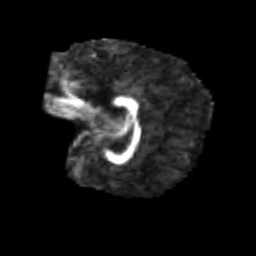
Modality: FA
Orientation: sagittal
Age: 6
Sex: female
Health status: healthy